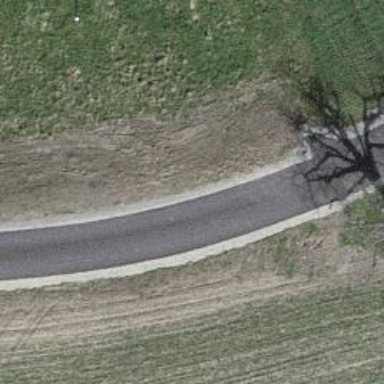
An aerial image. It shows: Unclassified paved road.